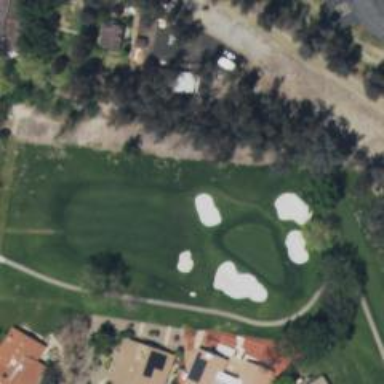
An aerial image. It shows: Golf hole.